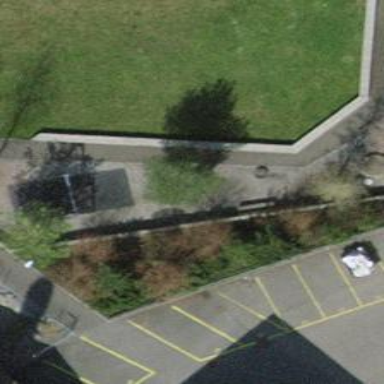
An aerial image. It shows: Playground area for leisure land.